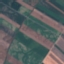
Label: AnnualCrop